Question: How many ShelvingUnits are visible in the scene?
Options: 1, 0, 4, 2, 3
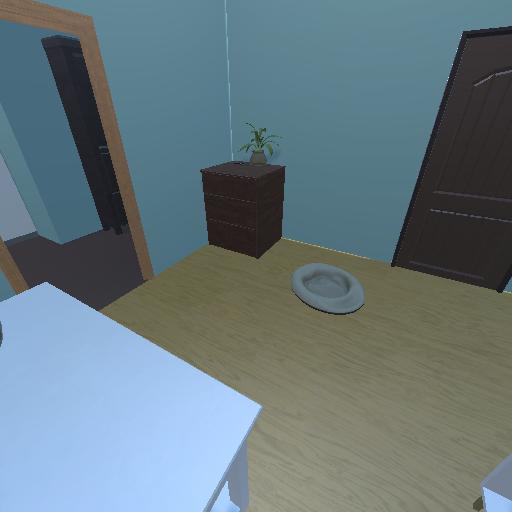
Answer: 1